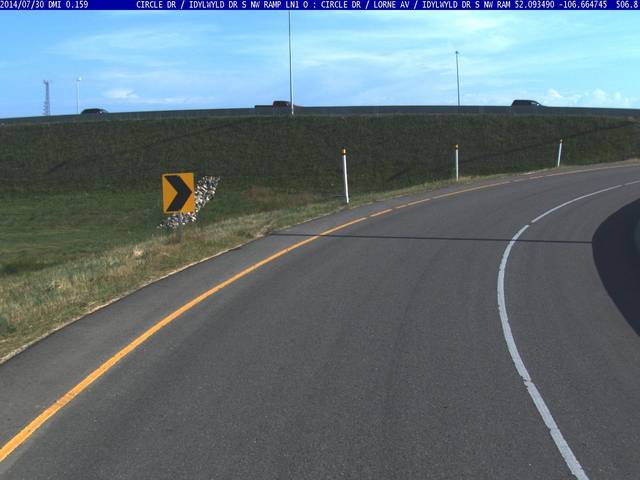
Region: Canada
Coordinates: 52.093, -106.665